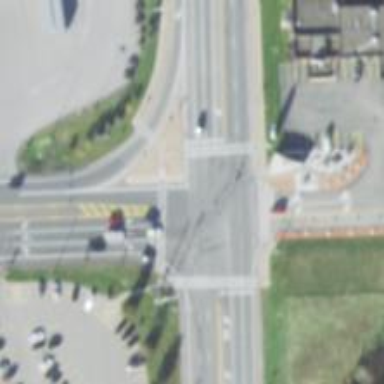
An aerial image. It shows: Footway crossing with marked asphalt surface.